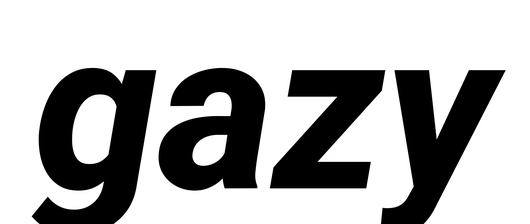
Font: Roboto-Italic_ExtraBold_Italic